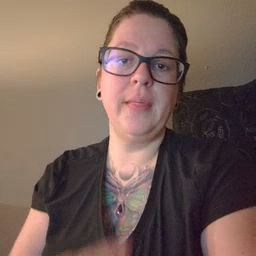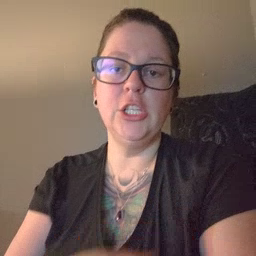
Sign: there